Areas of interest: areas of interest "Industrial"
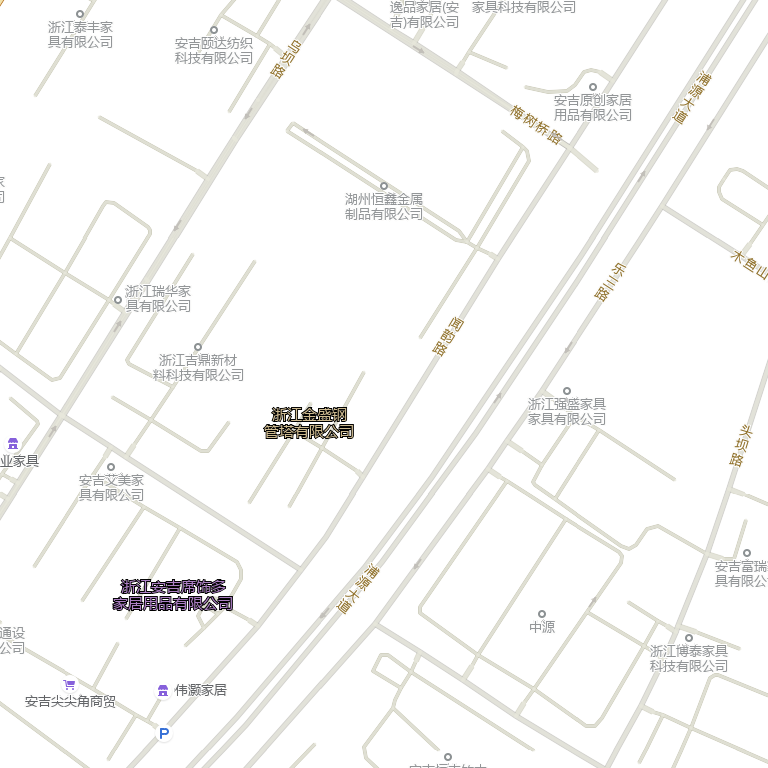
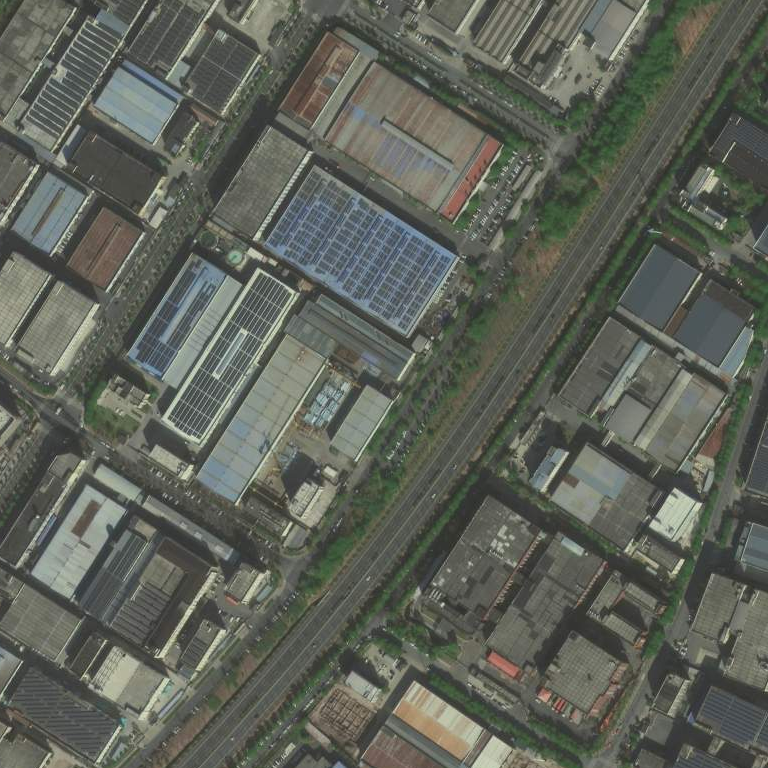